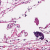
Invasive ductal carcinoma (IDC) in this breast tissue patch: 0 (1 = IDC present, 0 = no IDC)